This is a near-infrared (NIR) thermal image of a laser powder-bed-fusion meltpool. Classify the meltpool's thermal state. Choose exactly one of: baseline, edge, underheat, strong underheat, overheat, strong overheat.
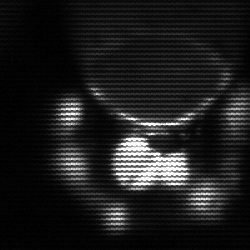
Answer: edge